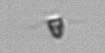
Label: Pyramimonas